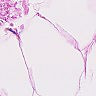
Metastatic tissue present: no